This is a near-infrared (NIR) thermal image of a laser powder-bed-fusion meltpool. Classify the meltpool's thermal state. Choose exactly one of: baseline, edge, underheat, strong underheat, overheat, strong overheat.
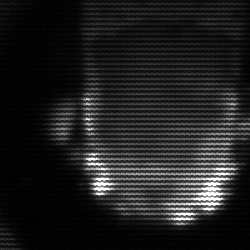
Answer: baseline